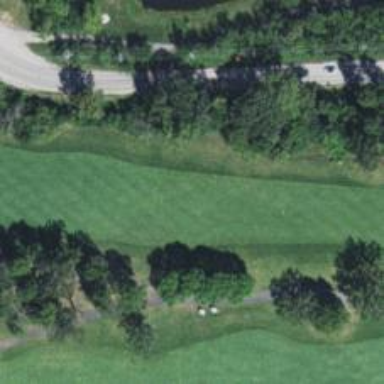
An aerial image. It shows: Golf hole.